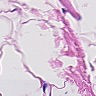
Metastatic tissue present: no